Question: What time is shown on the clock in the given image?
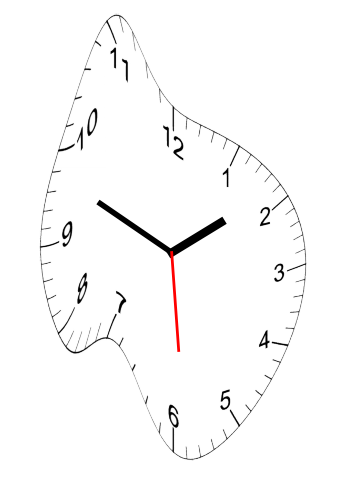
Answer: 01:48:29